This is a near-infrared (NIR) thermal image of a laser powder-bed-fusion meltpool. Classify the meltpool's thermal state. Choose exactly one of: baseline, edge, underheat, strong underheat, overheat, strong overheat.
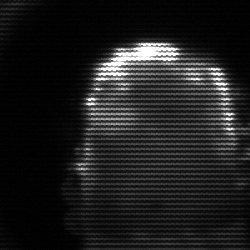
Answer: baseline